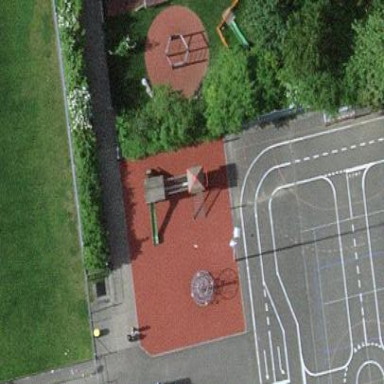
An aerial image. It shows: Playground area for leisure land.